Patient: sex M, age 26
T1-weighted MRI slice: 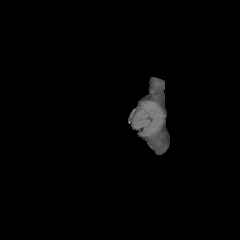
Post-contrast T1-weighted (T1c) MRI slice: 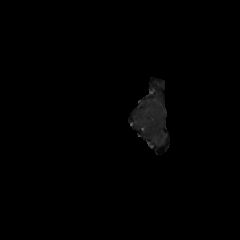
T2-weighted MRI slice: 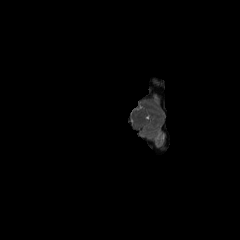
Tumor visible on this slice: no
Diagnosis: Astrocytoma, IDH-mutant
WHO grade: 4